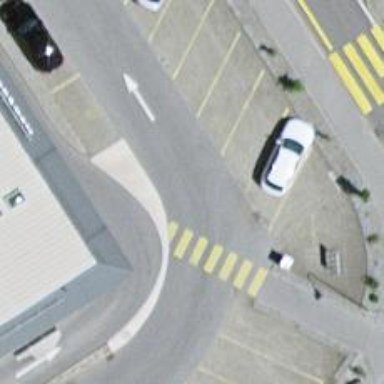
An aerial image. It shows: Bicycle parking facility.